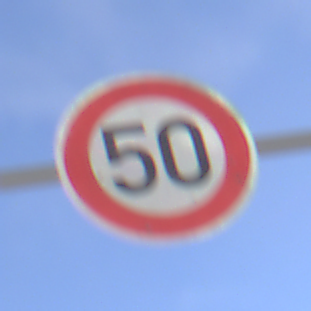
Verkehrszeichen: Geschwindigkeit50
Umgebung: Outdoor, Nature
Tageszeit: SunriseSunset
Wetter: PartlyCloudy
Licht: Natural
Jahreszeit: NotSpecified
Kontrast: HighContrast